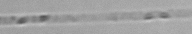
Label: Leptocylindrus